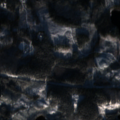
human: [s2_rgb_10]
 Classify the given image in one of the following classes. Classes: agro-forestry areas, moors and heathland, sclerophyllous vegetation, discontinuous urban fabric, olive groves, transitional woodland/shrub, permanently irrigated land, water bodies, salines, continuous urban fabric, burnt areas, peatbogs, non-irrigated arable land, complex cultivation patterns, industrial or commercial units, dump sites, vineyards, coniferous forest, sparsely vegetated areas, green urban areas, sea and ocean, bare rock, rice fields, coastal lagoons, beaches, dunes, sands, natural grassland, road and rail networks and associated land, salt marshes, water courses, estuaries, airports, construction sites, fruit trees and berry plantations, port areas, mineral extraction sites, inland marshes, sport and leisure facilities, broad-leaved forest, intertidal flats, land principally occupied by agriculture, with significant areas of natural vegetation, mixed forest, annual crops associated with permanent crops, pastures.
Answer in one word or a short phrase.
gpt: coniferous forest, mixed forest, transitional woodland/shrub